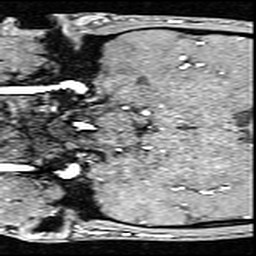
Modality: angio
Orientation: coronal
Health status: ill
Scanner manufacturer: siemens
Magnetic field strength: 3 T
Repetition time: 0.023 s
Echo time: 0.00418 s